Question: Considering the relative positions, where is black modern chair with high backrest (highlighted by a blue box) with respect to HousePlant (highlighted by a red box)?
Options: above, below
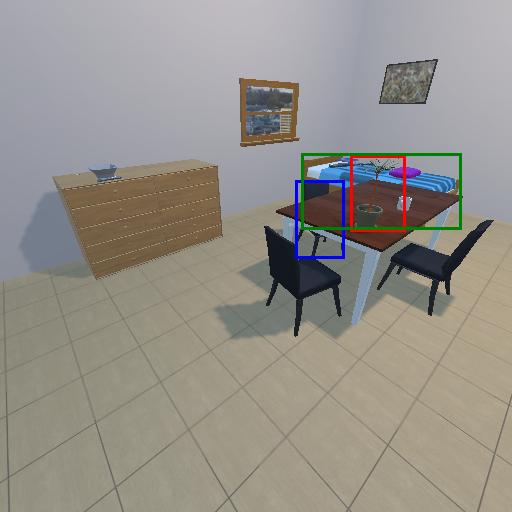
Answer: above